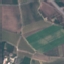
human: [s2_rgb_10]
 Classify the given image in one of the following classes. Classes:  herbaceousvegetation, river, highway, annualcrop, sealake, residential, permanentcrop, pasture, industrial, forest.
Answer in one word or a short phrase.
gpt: PermanentCrop